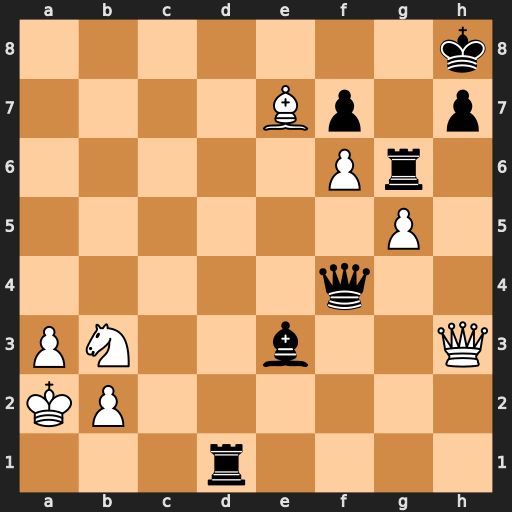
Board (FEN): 7k/4Bp1p/5Pr1/6P1/5q2/PN2b2Q/KP6/3r4
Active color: w
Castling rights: -
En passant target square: -
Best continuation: Qc8+ Rg8 Bf8 Qxg5 Bg7+ Qxg7 fxg7+